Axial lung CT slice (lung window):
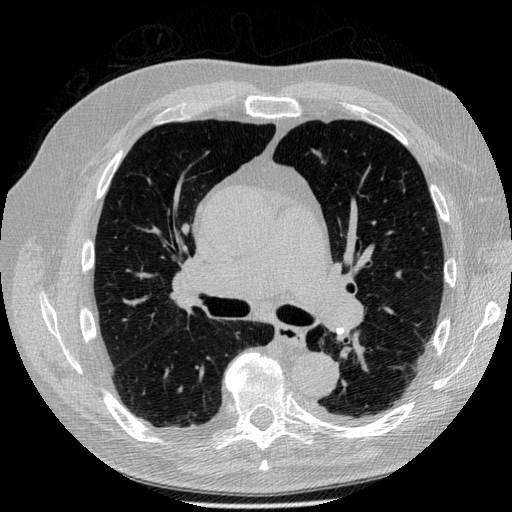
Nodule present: no